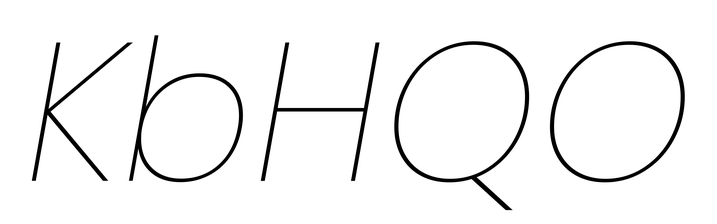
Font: Poppins-ThinItalic